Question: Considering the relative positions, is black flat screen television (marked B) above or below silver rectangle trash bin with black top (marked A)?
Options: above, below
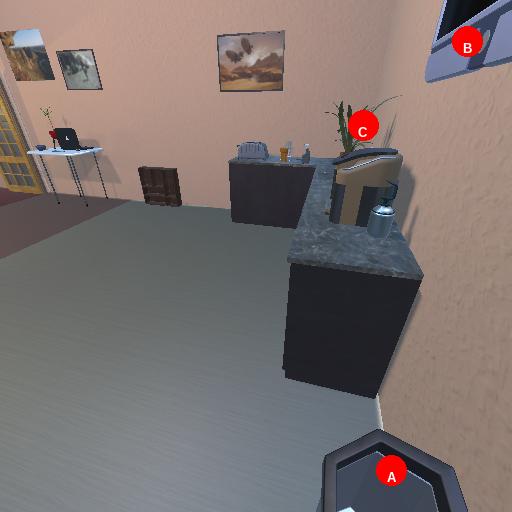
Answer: above